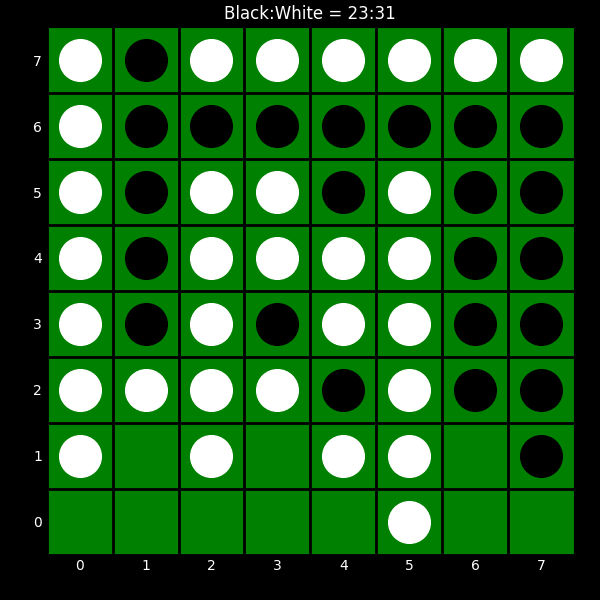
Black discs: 23
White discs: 31